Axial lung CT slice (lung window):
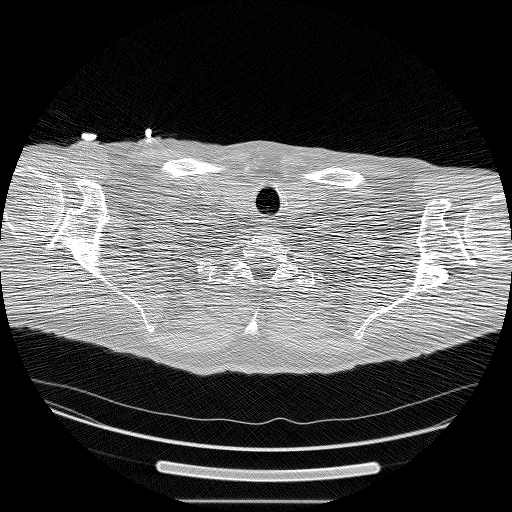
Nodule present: no